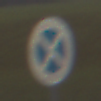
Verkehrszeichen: AbsolutesHalteverbot
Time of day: Midday
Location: Outdoor (RoadRail)
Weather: Overcast
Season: NotSpecified
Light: Natural